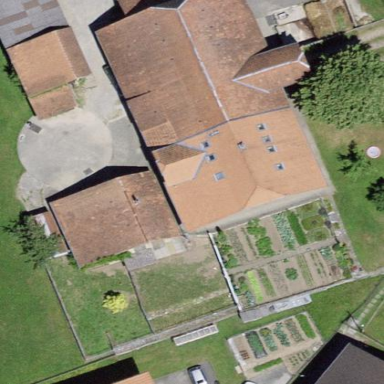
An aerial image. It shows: Farm building.